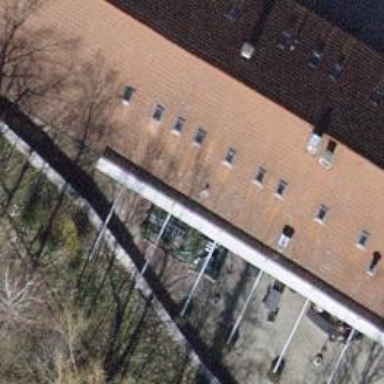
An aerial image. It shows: Restaurant in building.